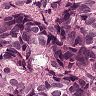
Metastatic tissue present: yes